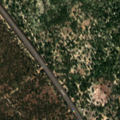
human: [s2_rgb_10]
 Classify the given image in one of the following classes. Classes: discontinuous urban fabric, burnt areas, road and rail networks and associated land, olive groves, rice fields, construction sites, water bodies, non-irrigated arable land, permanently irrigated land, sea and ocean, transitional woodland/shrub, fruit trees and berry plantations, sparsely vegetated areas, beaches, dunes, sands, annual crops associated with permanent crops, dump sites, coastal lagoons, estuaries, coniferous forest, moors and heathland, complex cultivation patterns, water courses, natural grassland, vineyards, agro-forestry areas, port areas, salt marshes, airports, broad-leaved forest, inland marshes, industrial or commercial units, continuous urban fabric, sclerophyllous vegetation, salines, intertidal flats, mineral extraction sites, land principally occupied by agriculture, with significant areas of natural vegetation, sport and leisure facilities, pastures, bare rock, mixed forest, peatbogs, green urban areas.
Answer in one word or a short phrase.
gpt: broad-leaved forest, mixed forest